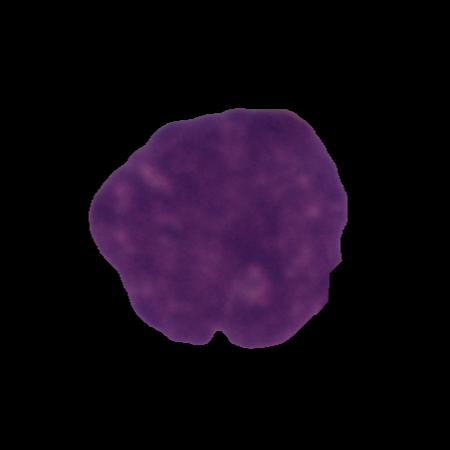
Label: cancer